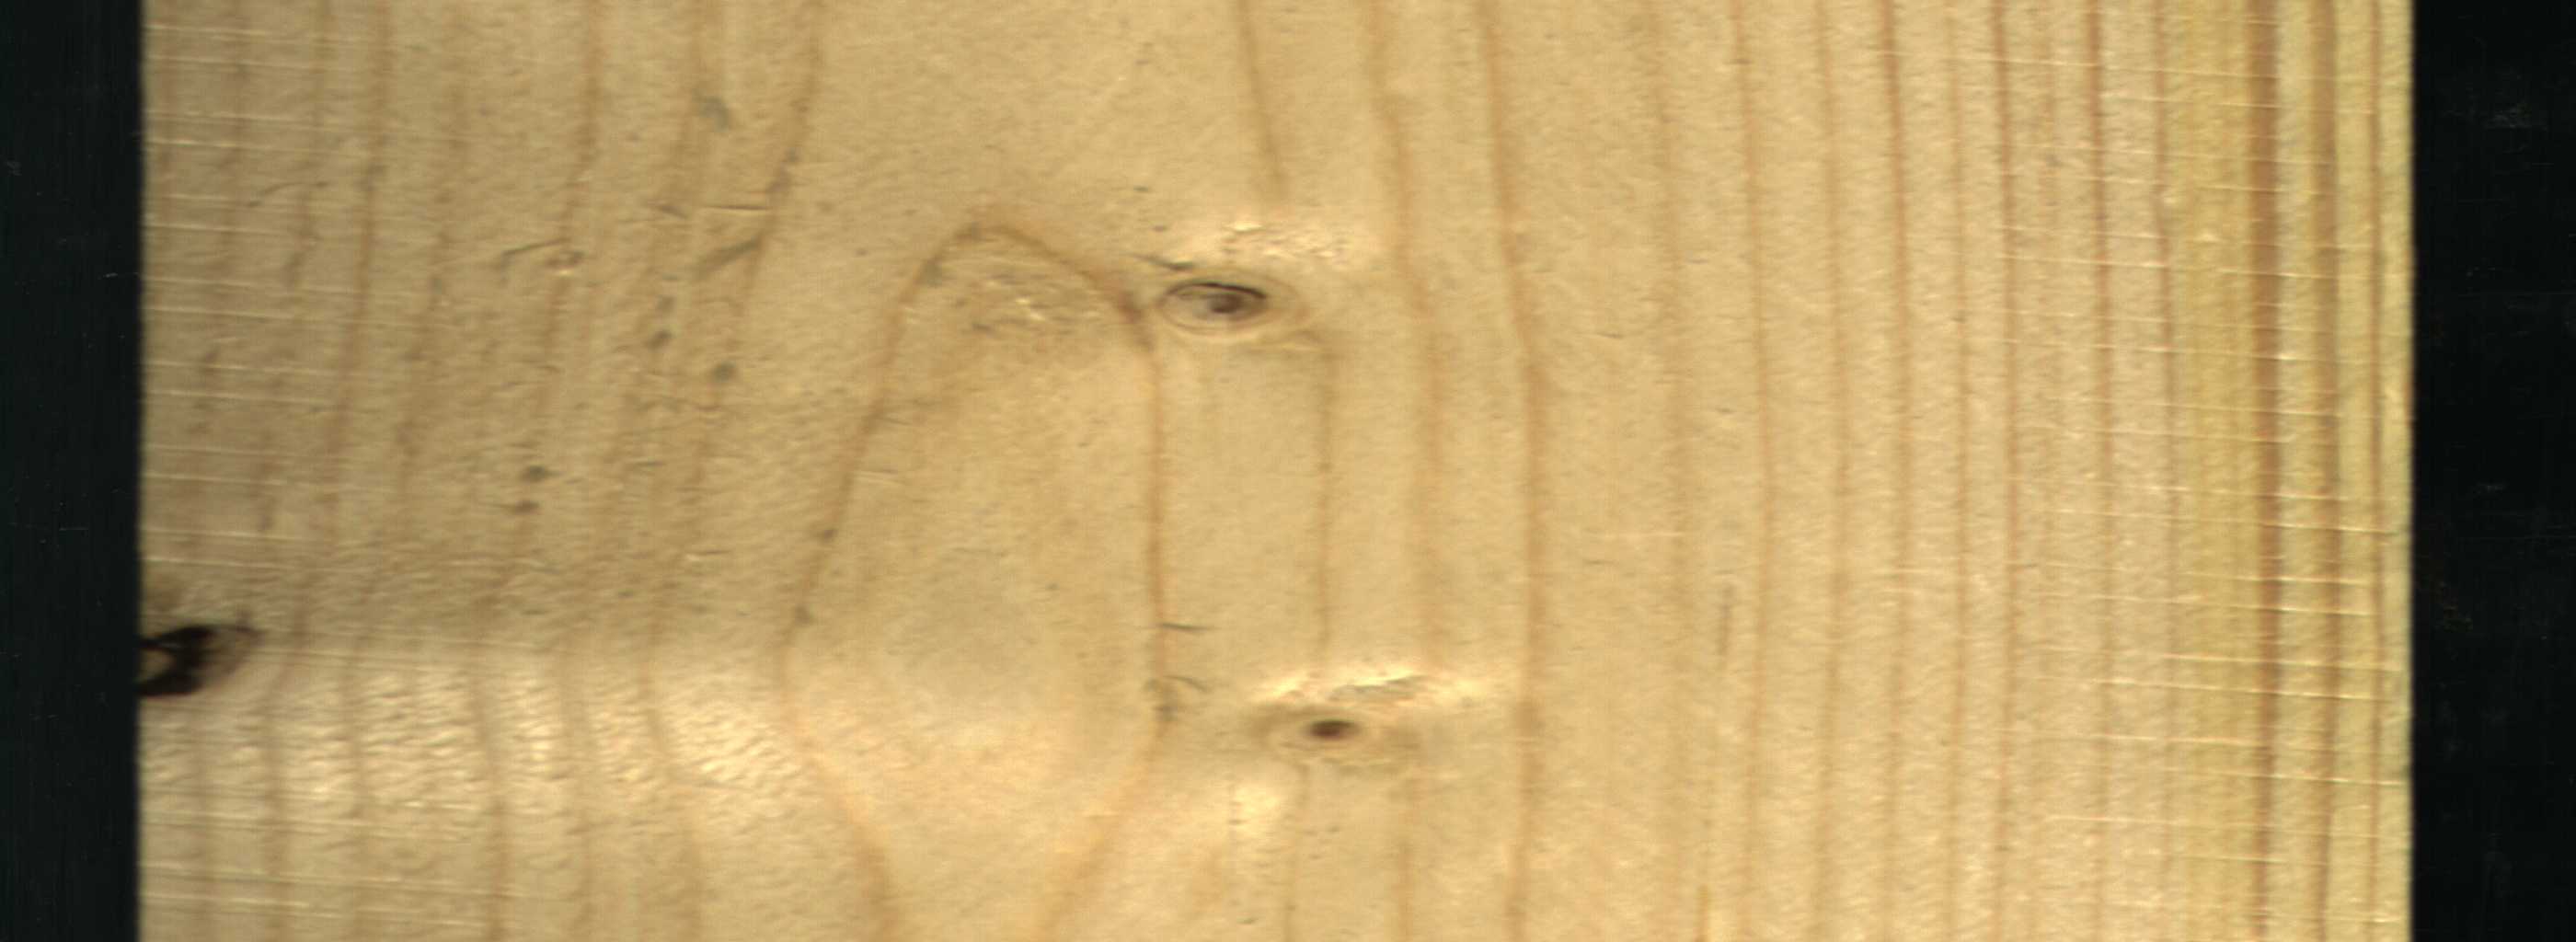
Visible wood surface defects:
Knot_missing
Live_Knot
Live_Knot